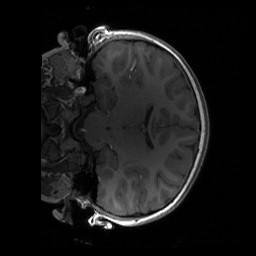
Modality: T1w
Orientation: coronal
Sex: female
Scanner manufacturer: siemens
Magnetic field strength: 3 T
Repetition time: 1.9 s
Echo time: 0.00243 s